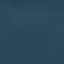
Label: SeaLake